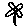
Label: flower